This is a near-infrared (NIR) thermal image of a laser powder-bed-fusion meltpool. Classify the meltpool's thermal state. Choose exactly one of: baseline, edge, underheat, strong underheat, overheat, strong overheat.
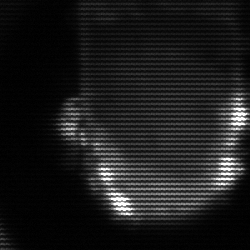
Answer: baseline